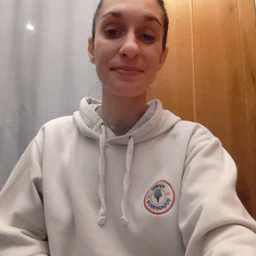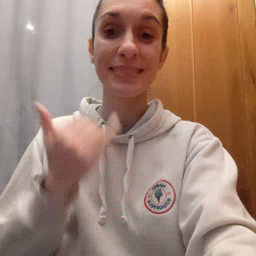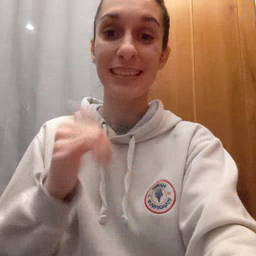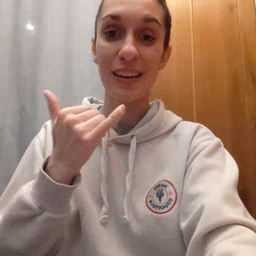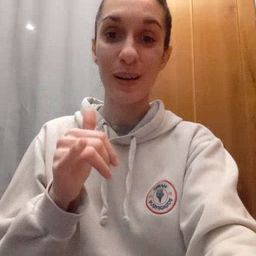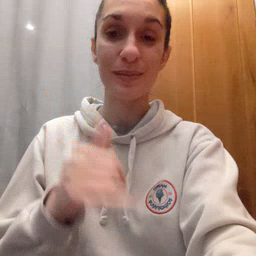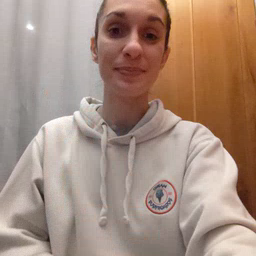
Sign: yellow